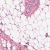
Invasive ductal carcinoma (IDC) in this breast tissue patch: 1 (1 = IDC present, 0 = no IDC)